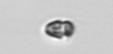
Label: Heterocapsa_rotundata